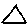
Label: triangle